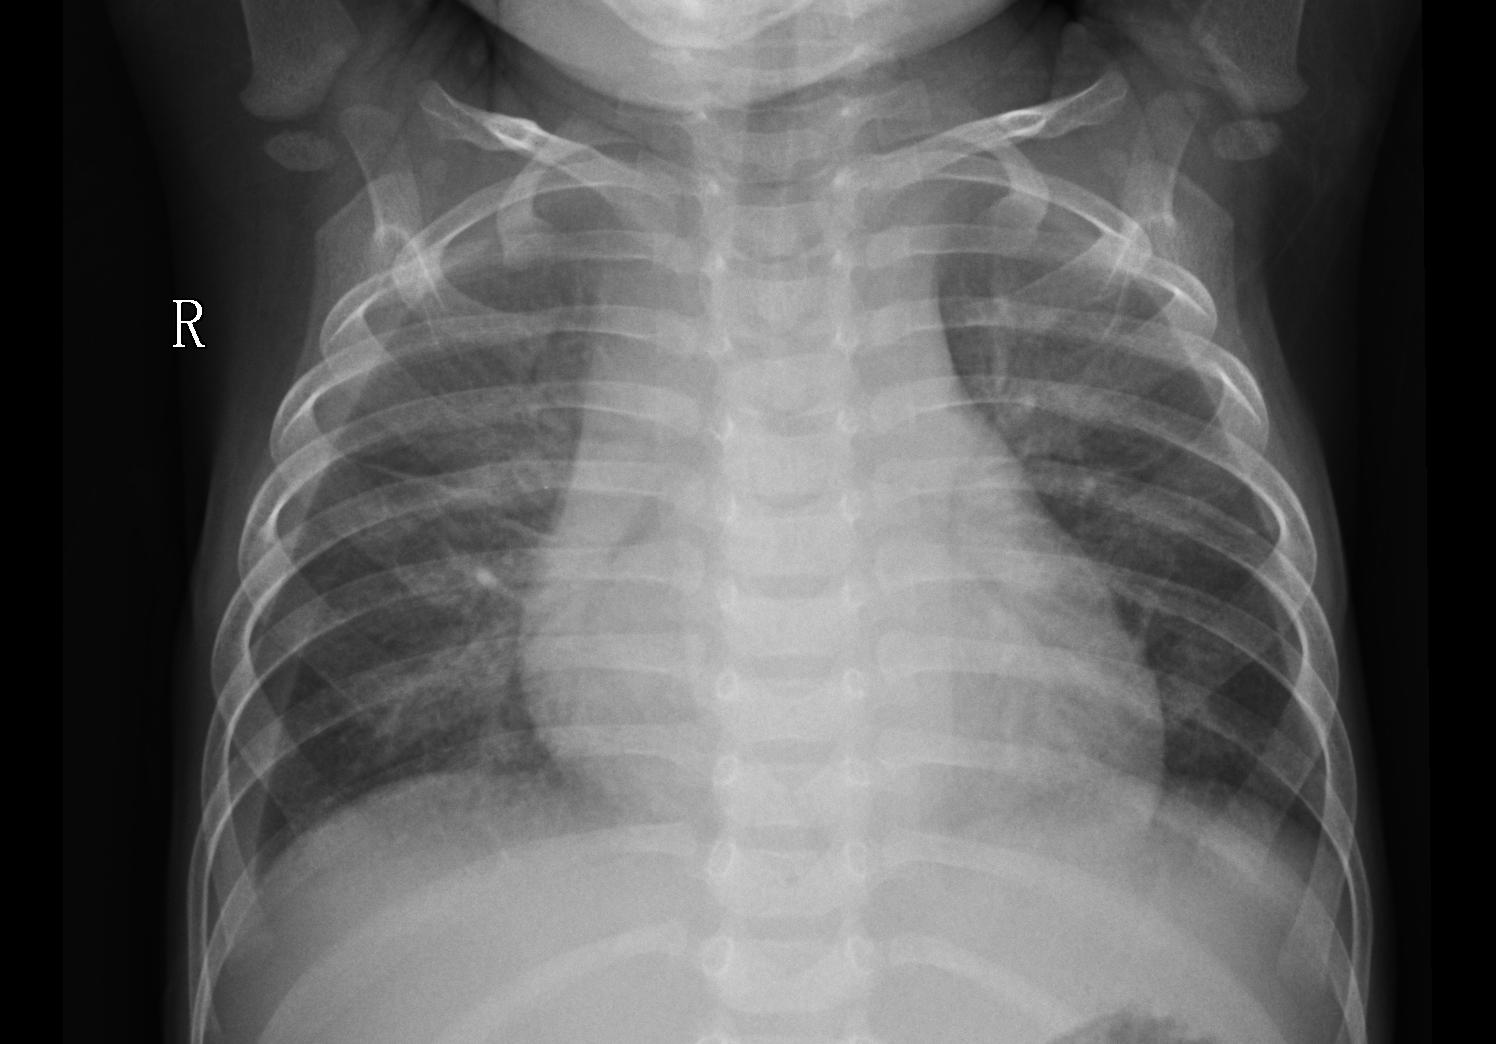
Diagnosis: PNEUMONIA